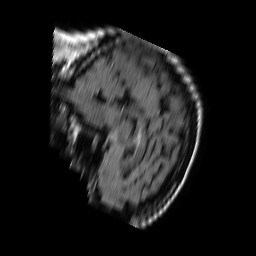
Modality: FLAIR
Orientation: sagittal
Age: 40
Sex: female
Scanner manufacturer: philips
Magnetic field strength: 1.5 T
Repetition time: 6 s
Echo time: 0.12 s